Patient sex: M
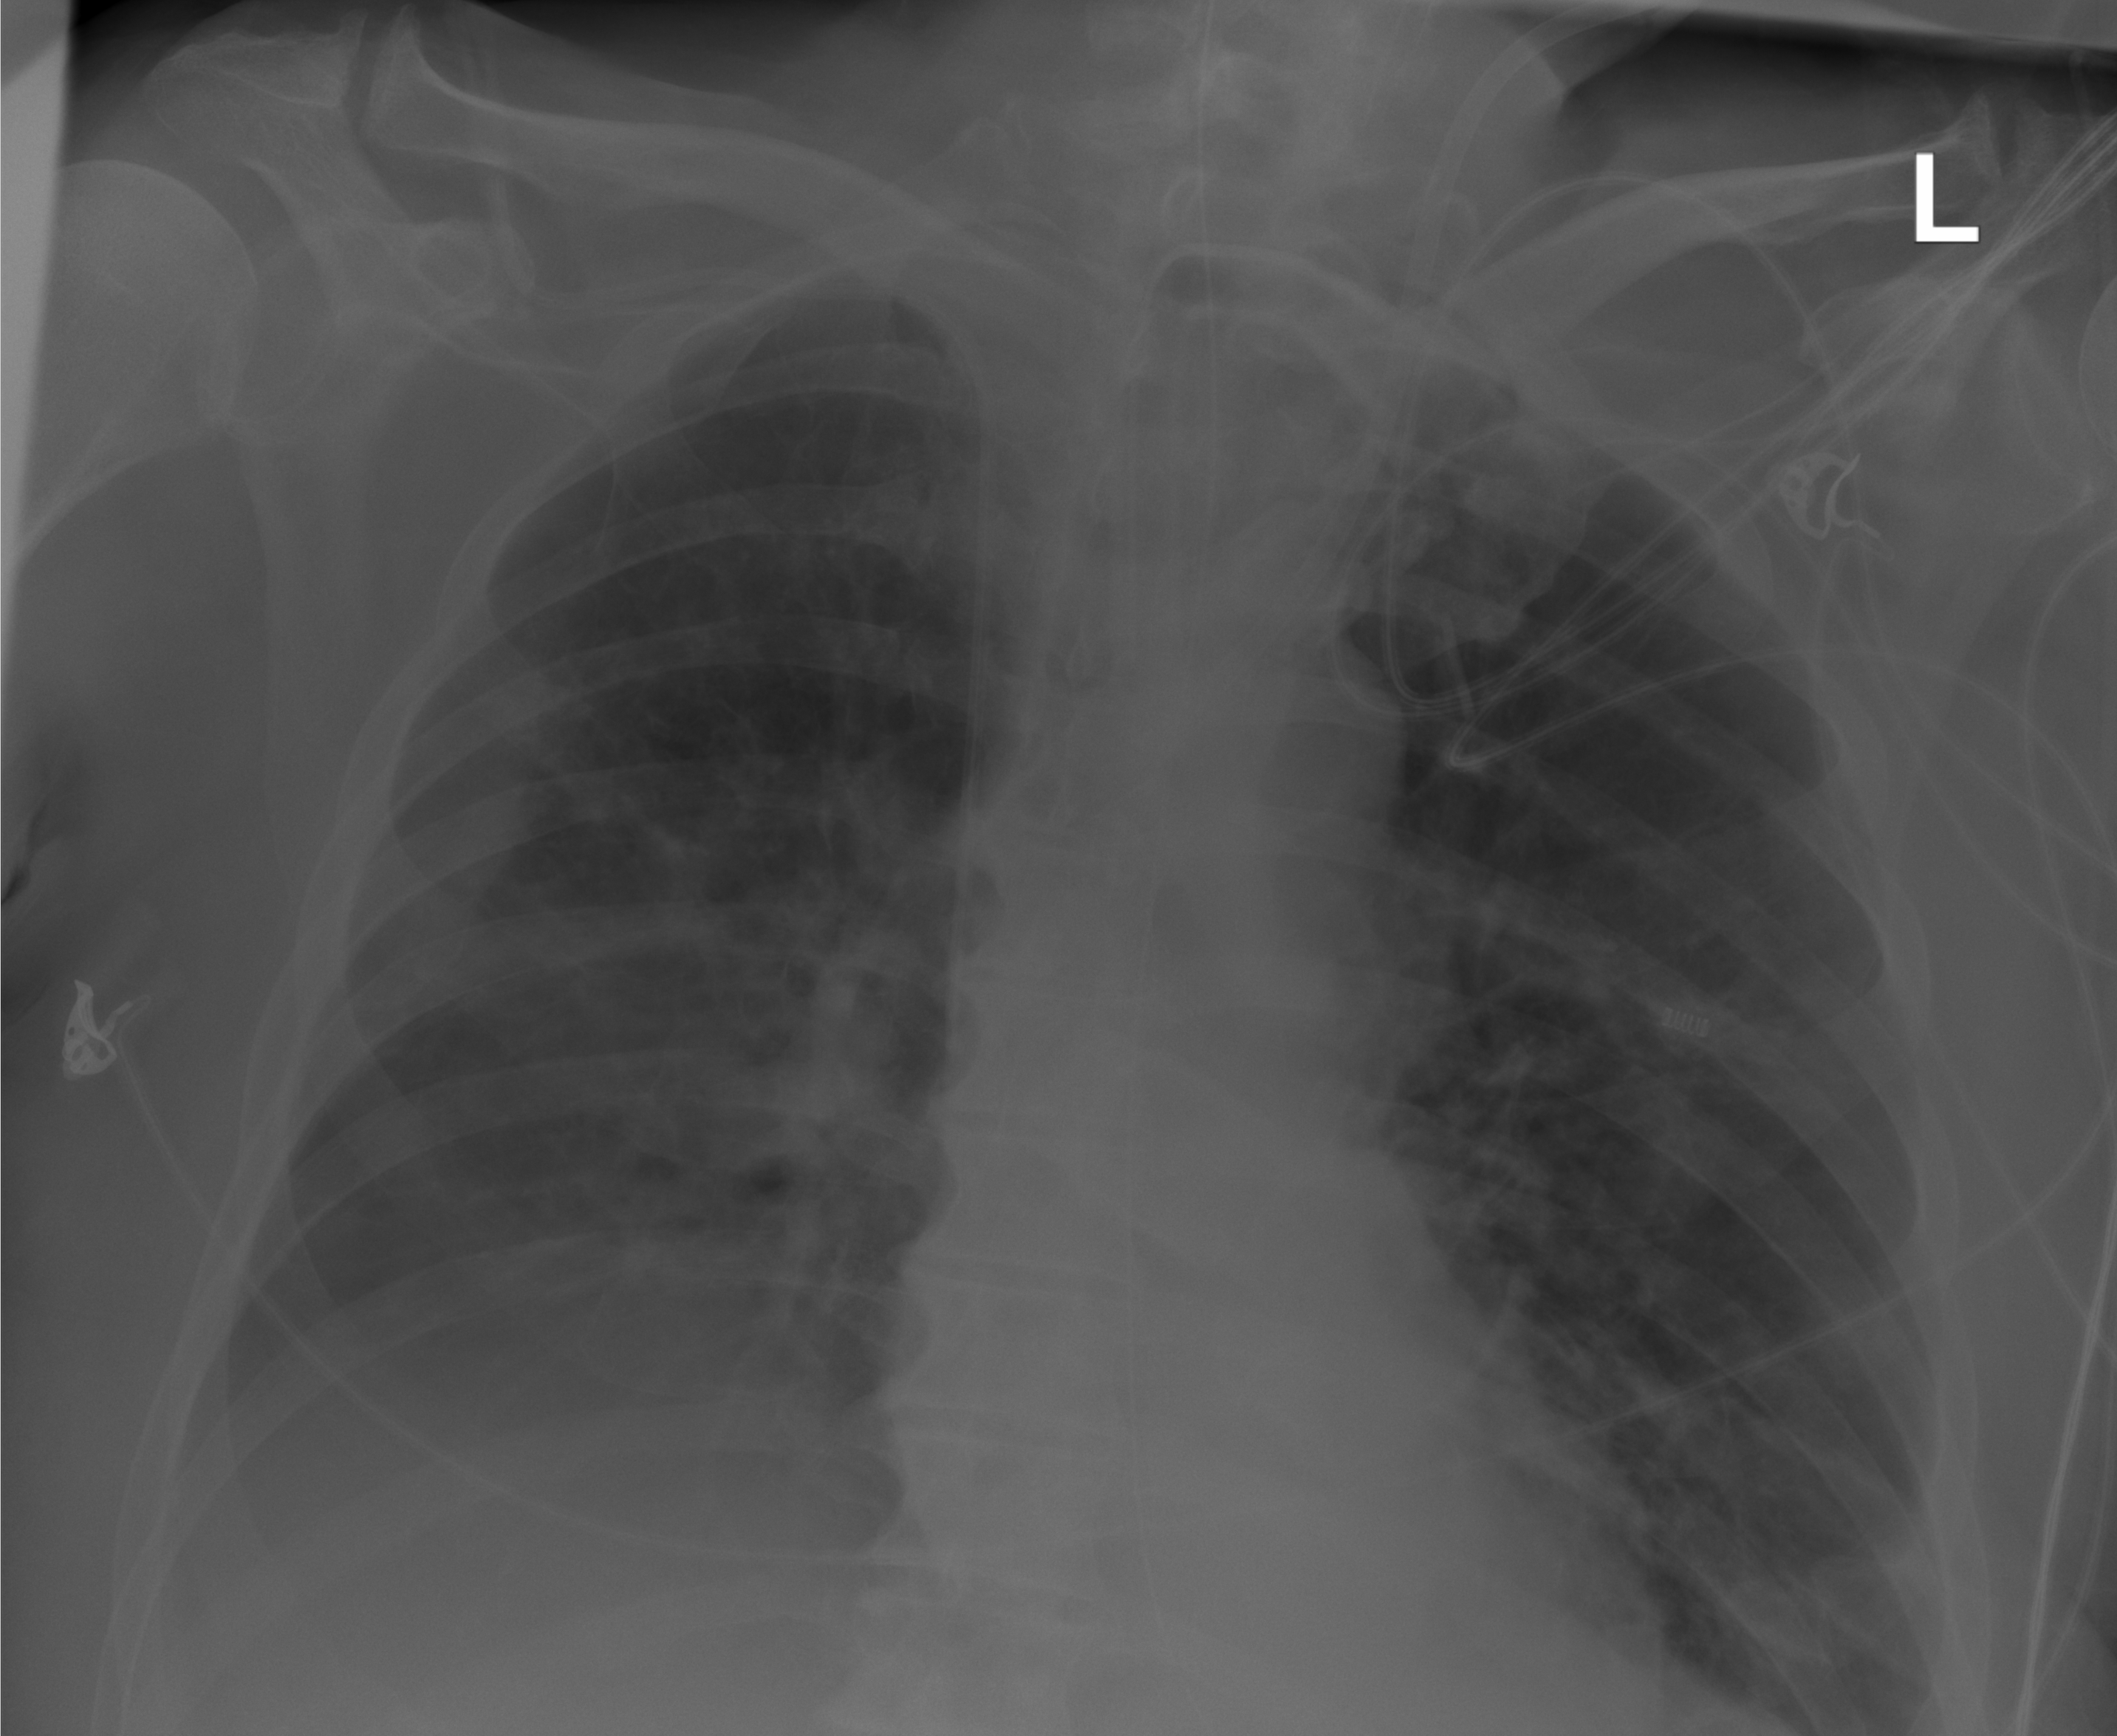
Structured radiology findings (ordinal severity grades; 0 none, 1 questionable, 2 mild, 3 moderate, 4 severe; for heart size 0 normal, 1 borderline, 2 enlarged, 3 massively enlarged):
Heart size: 0
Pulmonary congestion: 2
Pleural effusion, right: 3
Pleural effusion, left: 2
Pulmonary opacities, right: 1
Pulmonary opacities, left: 1
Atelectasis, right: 3
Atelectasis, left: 2